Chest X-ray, PA view. Patient: 69 years old, sex M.
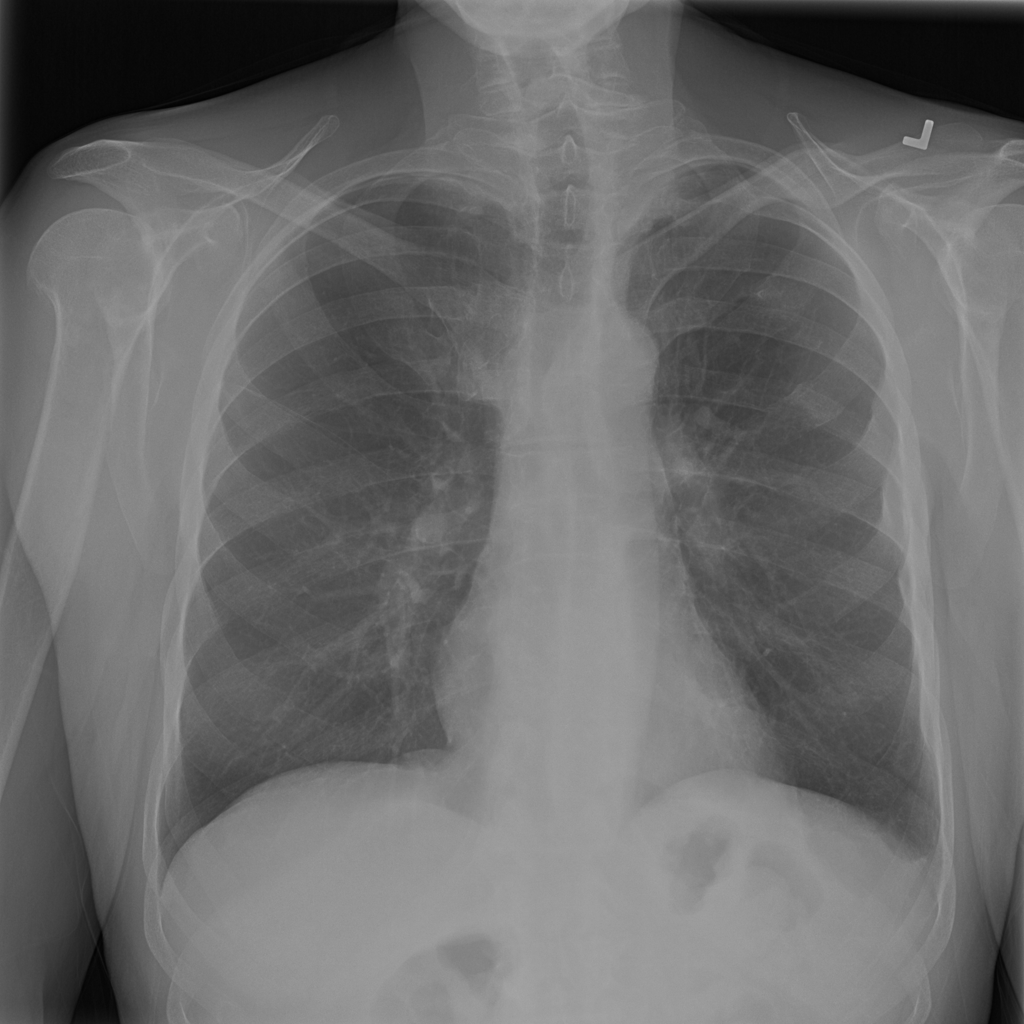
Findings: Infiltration